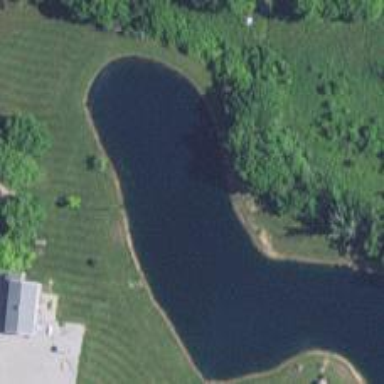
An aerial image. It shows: Pond surrounded by natural water.